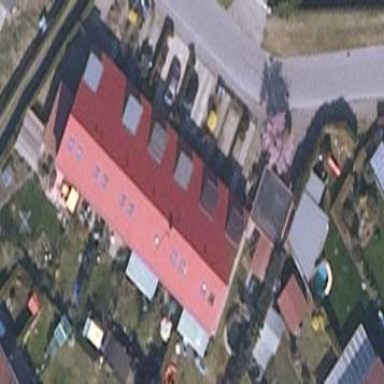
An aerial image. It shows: Terrace building.